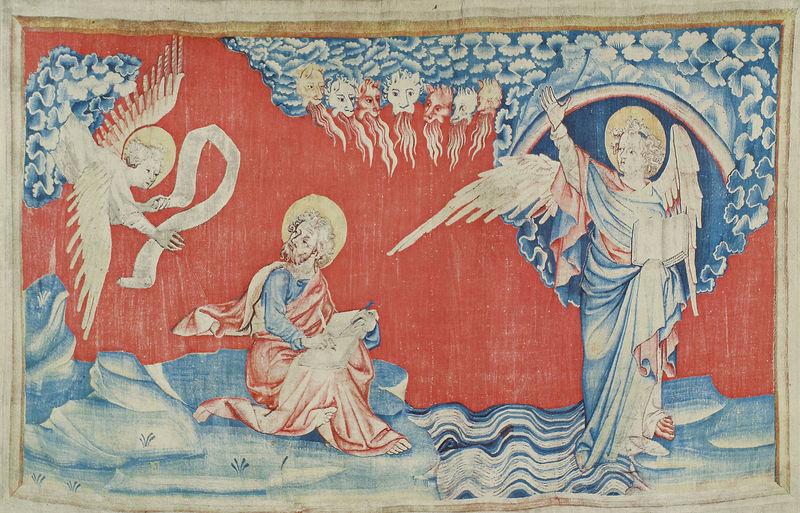
Titel: Die Apokalypse von Angers, Die sieben letzten Plagen
Institution: Angers, Musée du Château
Schlagwörter: blau, felsen, feuer, flügel, gott, himmel, mann, meer, umhang, wasser, weiß, wolken, fluss, gelb, sitzen, ufer, köpfe, gras, rot, wolke, bart, blass, falten, federn, johannes, leinen, feld, gewand, gold, pflanzen, locken, engel, füße, wellen, fels, klippe, moses, buch, stift, heiligenschein, löwen, christus, jesus, schreiben, lanschaft, apokalypse, teufel, vision, tapisserie, sieben, gebote, heiliger, schriftrolle, schreiber, blon, heilig, textil, zungen, erlösung, fratzen, monster, regenbogen, hören, schriftband, glorie, heiliger geist, negel, sünden, liste, sthen, aufschreiben, todsünden